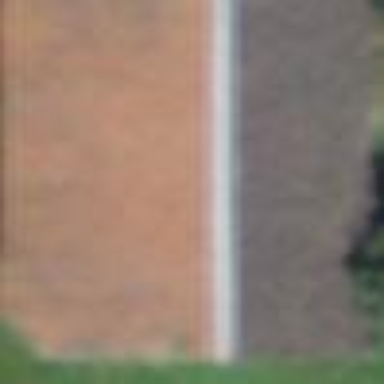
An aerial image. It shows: Barn.